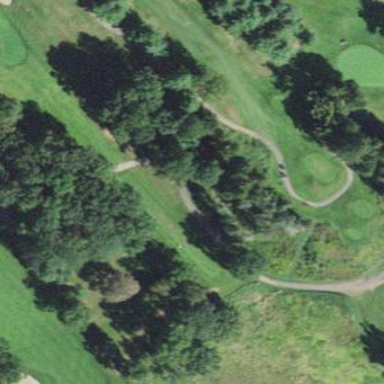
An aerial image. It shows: Golf tee.